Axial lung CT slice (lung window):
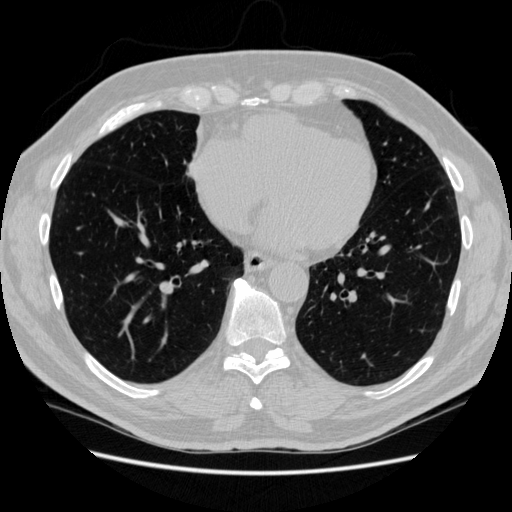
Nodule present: no